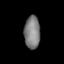
Tissue: lung
Cell type: Myeloid cells
Senescence score: 0.5494
Nuclear area (px): 510
Mean DAPI intensity: 125.1